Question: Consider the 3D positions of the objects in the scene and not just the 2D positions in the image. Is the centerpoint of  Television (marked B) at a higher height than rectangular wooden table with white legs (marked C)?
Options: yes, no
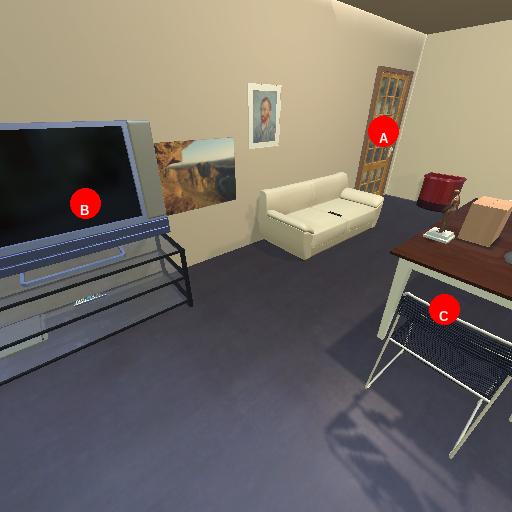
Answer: yes